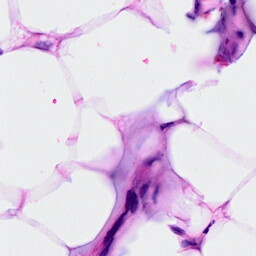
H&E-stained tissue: Breast